Aerial crown-view tile of a tropical tree (Barro Colorado Island, Panama), acquired 20250124:
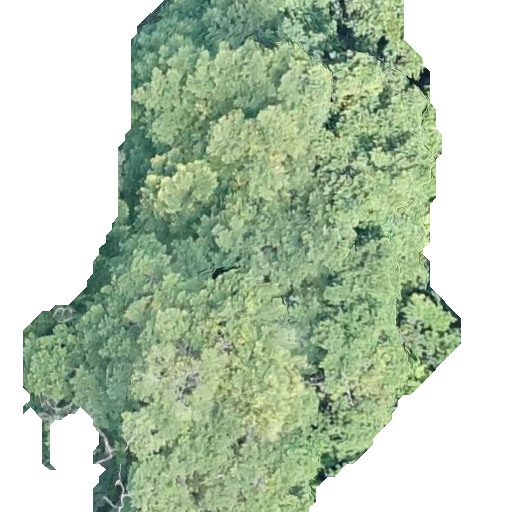
Species: Terminalia amazonia
GBIF accepted scientific name: Terminalia amazonica
Crown area: 297.896 m²